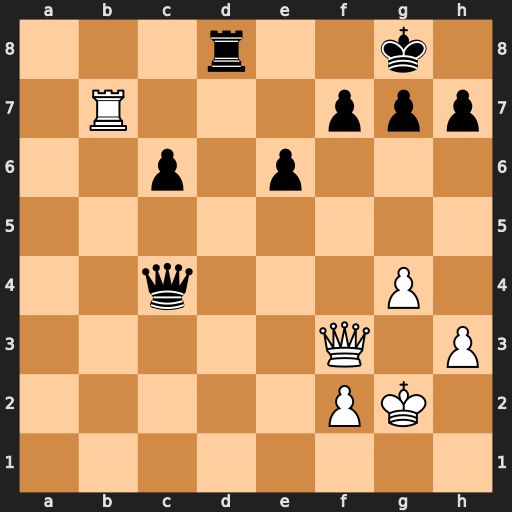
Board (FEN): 3r2k1/1R3ppp/2p1p3/8/2q3P1/5Q1P/5PK1/8
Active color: w
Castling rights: -
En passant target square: -
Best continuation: Qxf7+ Kh8 Qxg7#